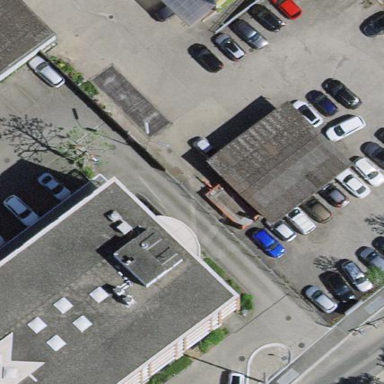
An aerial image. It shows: View of roof of building.